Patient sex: M
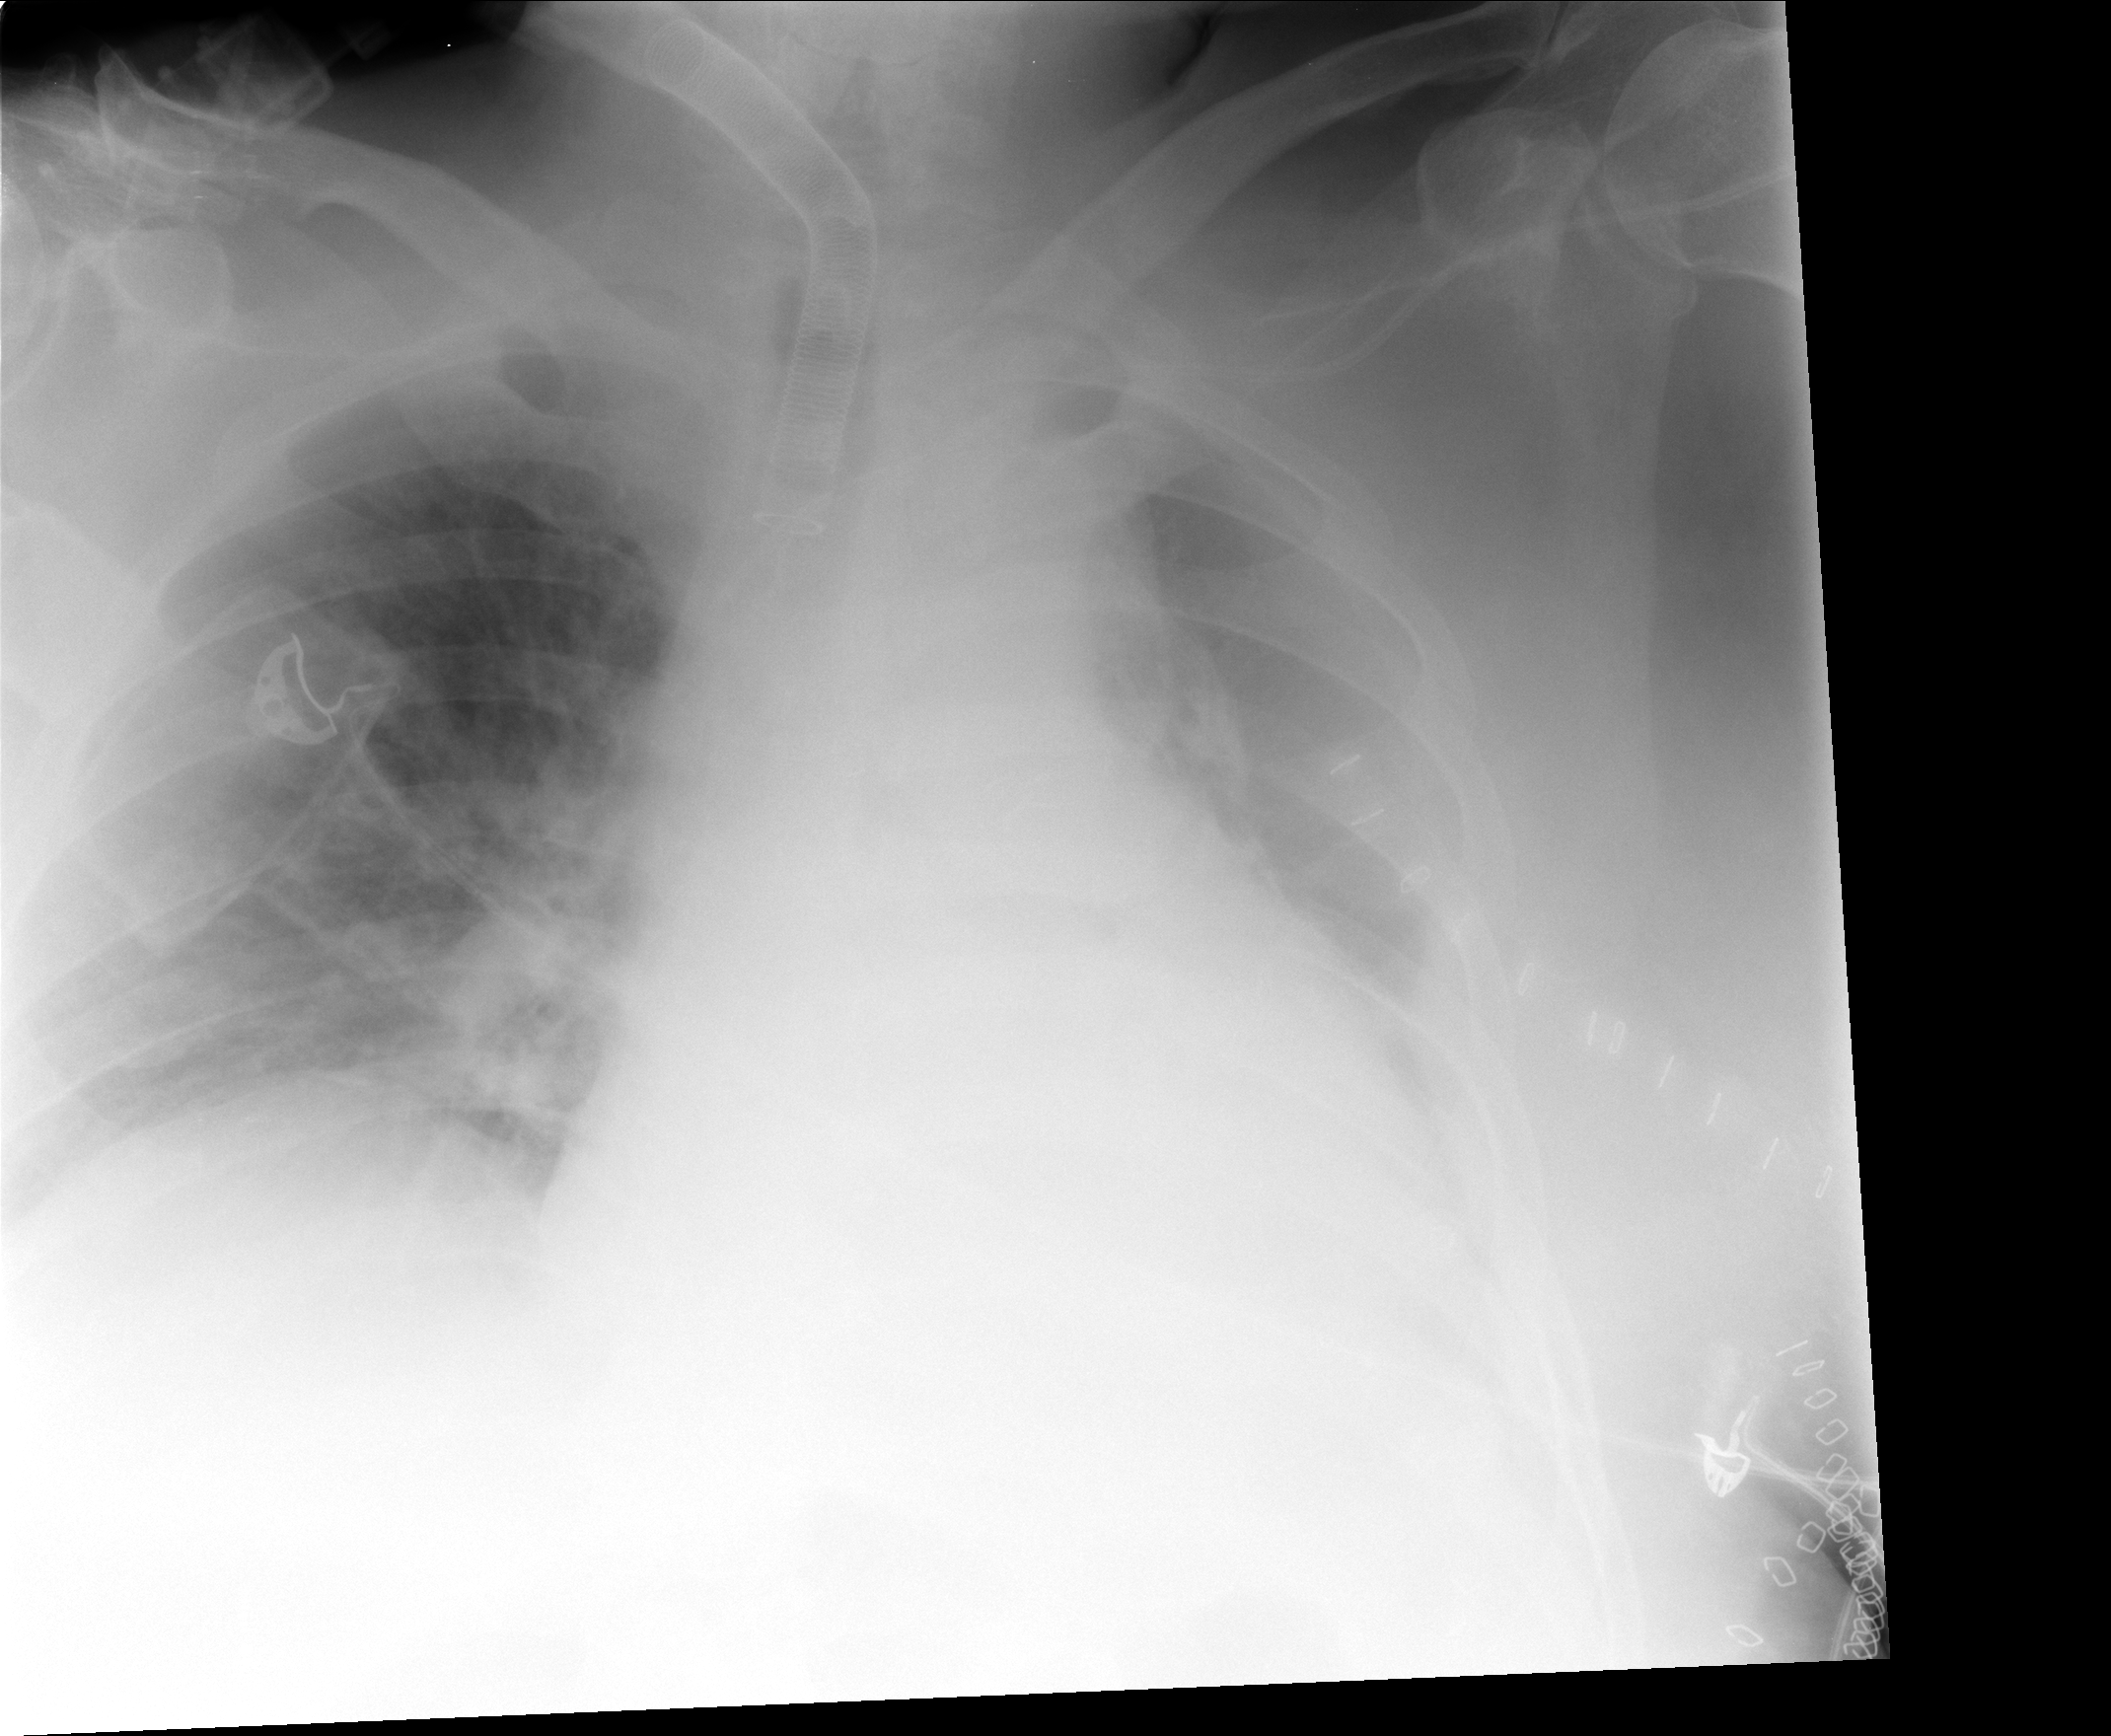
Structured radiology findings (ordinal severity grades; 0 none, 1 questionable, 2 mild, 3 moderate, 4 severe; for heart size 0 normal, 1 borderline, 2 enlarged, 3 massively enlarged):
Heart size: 2
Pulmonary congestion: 2
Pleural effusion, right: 0
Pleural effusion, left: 2
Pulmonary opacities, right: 0
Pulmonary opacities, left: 2
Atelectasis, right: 0
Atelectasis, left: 2